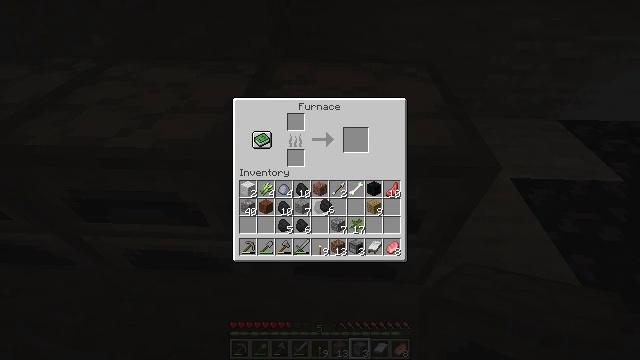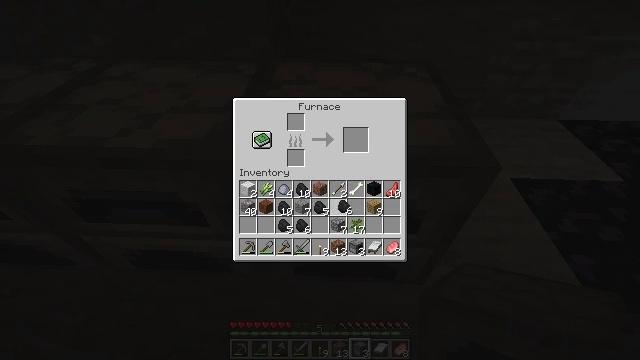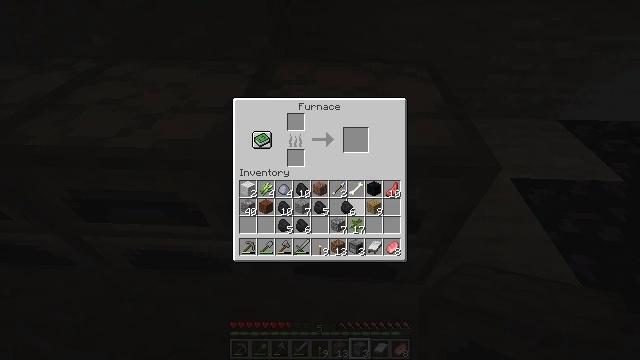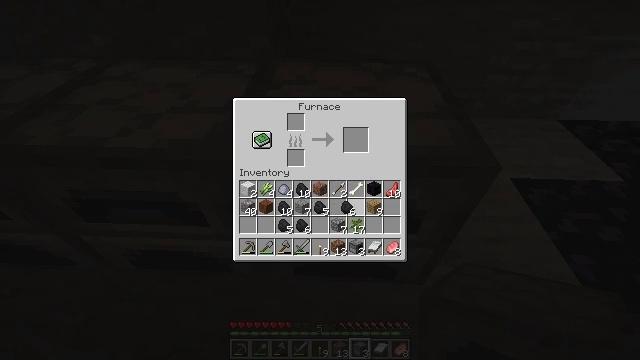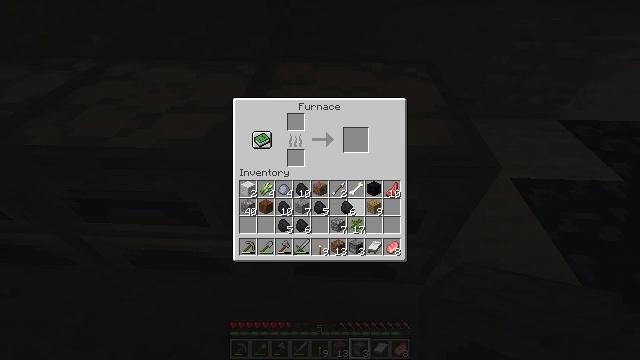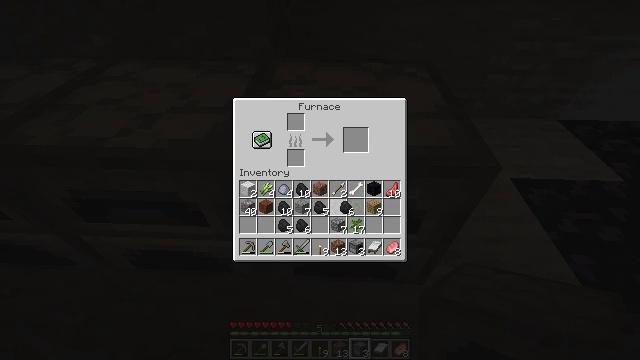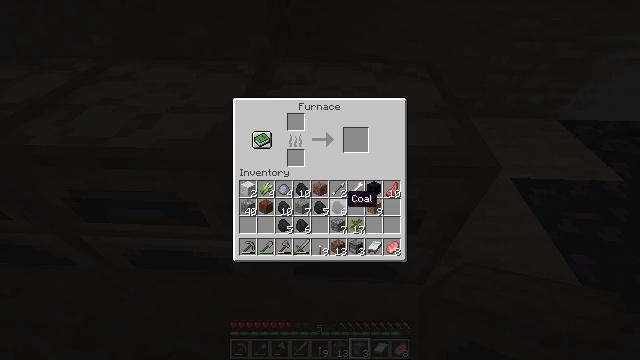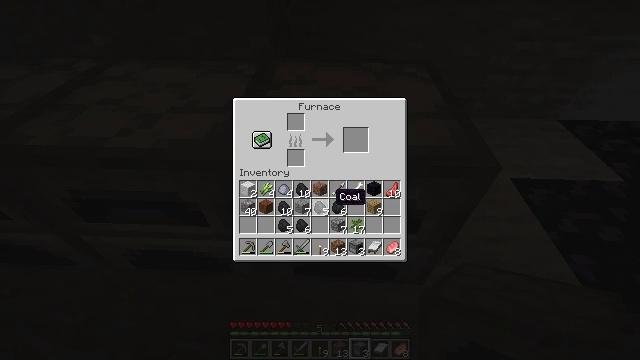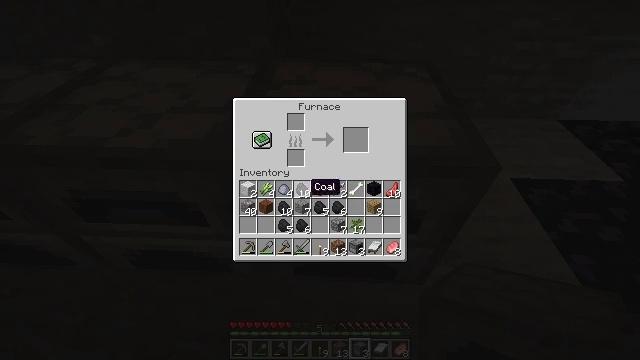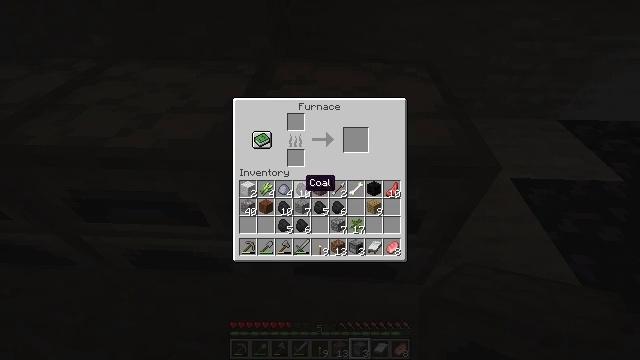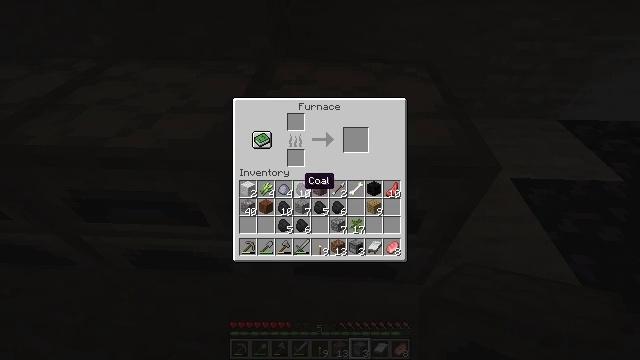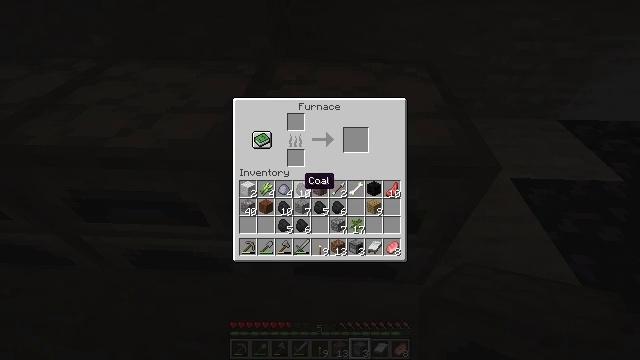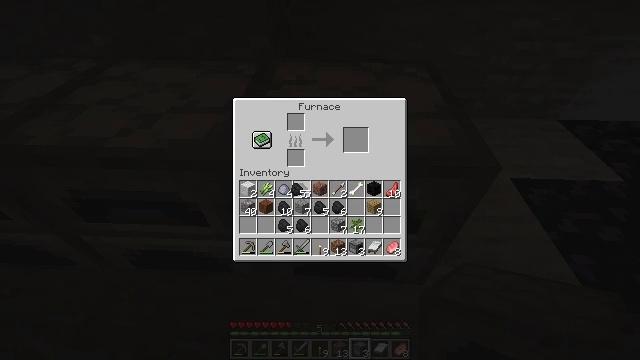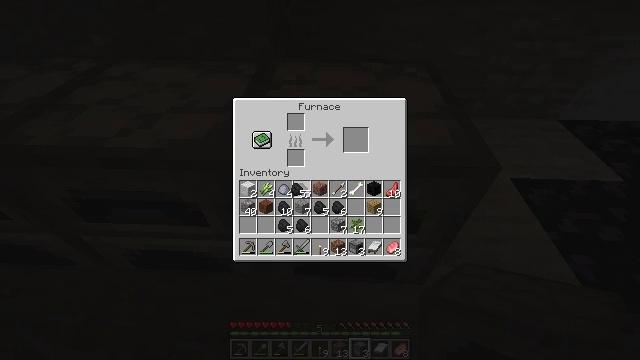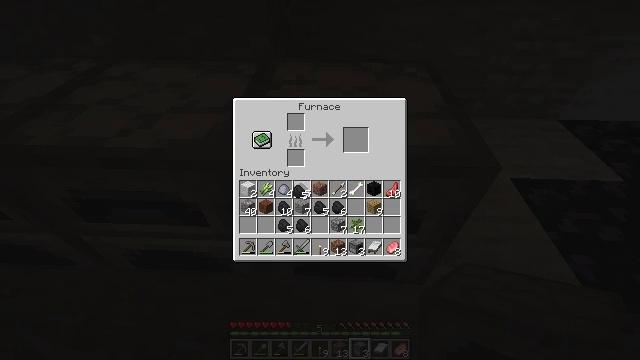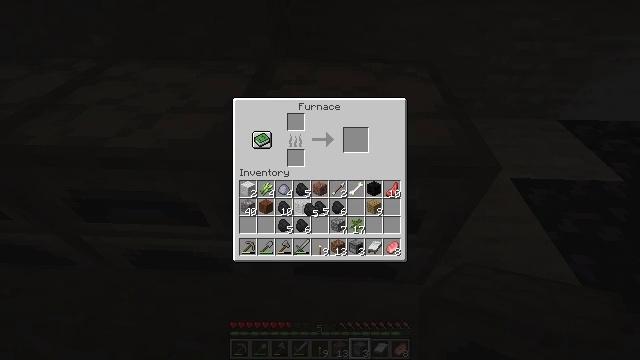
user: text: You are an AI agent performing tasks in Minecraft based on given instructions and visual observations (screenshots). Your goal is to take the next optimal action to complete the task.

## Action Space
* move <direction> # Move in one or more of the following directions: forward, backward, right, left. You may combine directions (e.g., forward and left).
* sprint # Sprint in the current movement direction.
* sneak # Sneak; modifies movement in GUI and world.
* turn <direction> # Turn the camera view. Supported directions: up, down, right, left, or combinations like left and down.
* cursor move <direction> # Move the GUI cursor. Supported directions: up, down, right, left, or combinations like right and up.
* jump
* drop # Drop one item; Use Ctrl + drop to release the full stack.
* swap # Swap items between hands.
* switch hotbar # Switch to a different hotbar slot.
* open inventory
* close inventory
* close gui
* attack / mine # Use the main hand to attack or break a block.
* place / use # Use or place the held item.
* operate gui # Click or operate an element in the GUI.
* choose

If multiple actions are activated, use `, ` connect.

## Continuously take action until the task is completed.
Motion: motion action
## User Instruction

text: Remove a sugar cane from the inventory.
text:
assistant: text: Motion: cursor move right
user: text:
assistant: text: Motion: no_op
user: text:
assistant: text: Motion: operate gui
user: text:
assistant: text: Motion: operate gui
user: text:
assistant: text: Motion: operate gui
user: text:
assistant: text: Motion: no_op
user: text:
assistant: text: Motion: cursor move left
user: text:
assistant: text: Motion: cursor move left and up
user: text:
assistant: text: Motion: no_op
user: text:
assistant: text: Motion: no_op
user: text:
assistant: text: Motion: no_op
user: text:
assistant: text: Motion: choose
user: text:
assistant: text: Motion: choose
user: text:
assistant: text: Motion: no_op
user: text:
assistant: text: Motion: cursor move right and down
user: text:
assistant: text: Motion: cursor move down
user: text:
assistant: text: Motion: no_op
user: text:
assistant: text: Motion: no_op
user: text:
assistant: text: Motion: operate gui
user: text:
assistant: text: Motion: operate gui
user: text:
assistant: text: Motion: operate gui
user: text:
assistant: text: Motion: no_op
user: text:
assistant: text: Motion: cursor move left
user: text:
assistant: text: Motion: cursor move left
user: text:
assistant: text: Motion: no_op
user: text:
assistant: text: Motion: no_op
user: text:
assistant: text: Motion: choose
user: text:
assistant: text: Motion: choose
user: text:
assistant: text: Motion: choose
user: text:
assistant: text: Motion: cursor move left and down